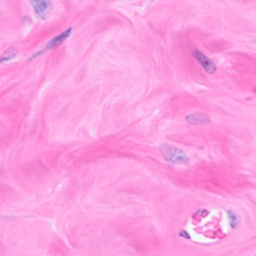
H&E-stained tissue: Breast